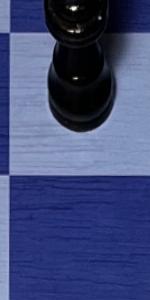
Label: Empty